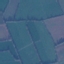
Land use / land cover: Pasture